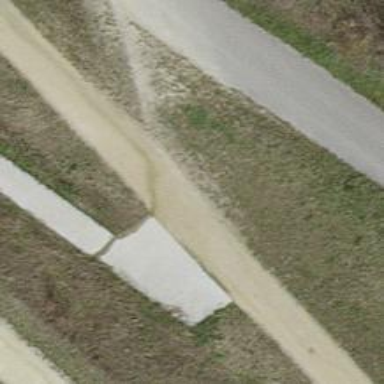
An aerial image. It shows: Track with fine gravel surface graded as grade 2.